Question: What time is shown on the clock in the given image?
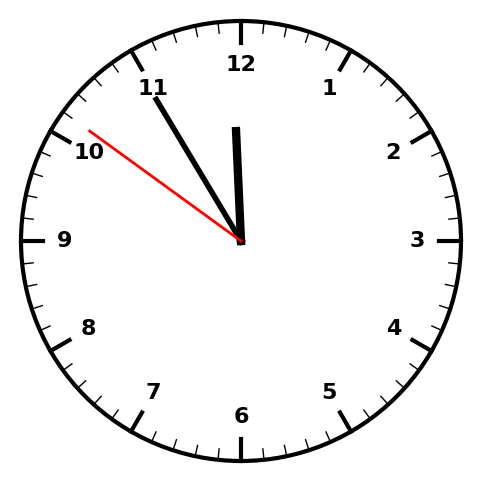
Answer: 11:54:51